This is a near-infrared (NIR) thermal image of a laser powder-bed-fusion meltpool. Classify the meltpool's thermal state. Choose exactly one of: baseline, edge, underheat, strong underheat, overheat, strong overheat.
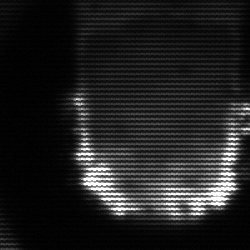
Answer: baseline